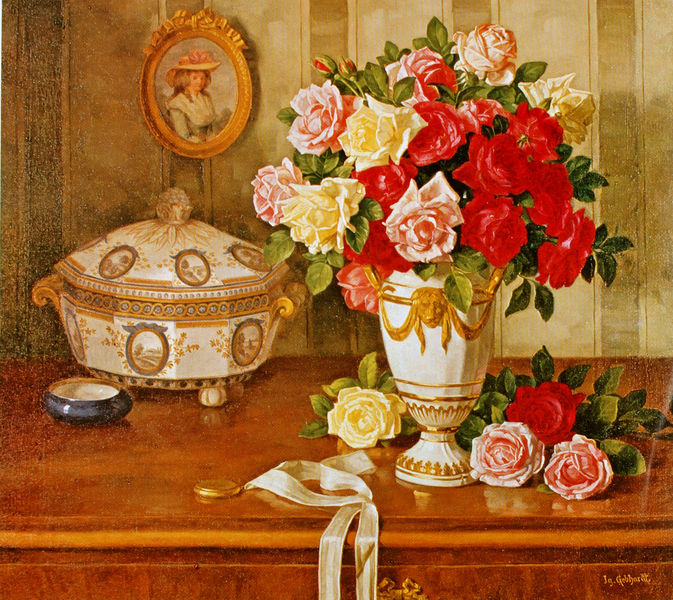
Titel: Stilleben
Künstler: Ignaz Heinrich Gebhardt
Institution: Privatbesitz
Schlagwörter: blau, schatten, grün, mädchen, blumen, holz, licht, tisch, weiss, rosen, rot, schloss, schleife, band, schüssel, bild, bildnis, porträt, spiegelung, gold, stilleben, stillleben, vase, füsse, tapete, streifen, lack, metall, blumenstrauss, deckel, dose, medaillon, porzellan, schälchen, orden, anhänger, konsole, empire, miniatur, kessel, klassizistisch, goldanhänger, medalliun, schleifenband